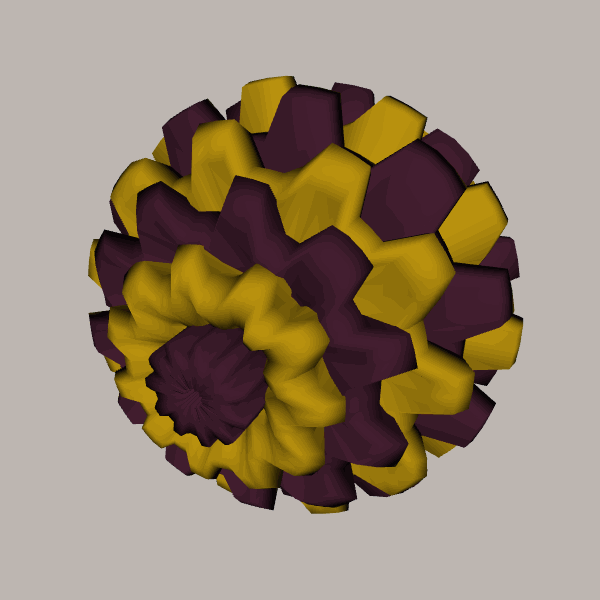
Background: light